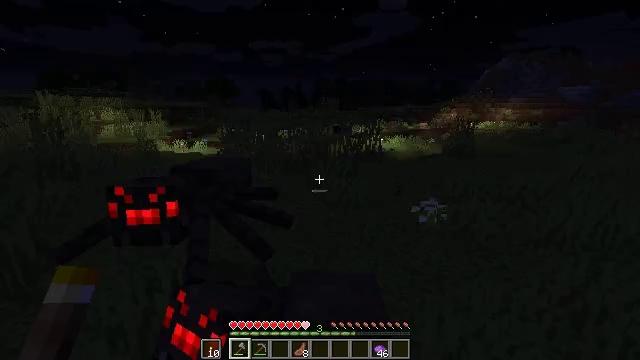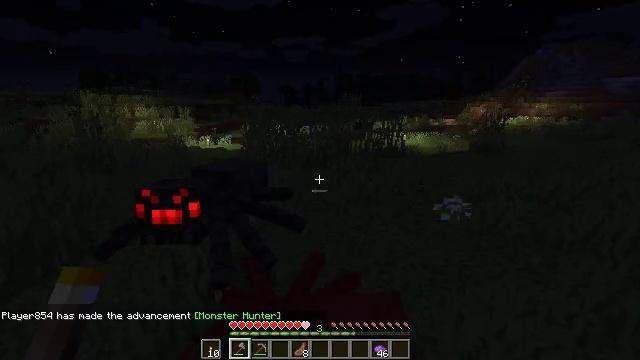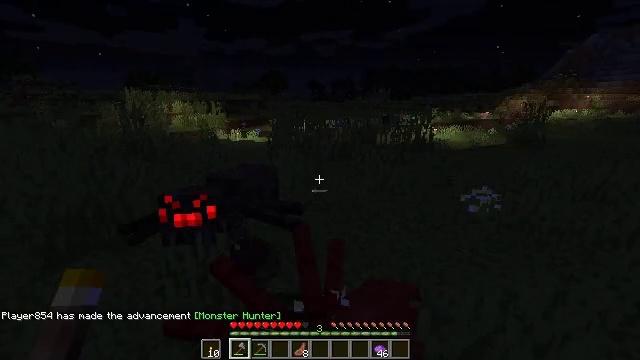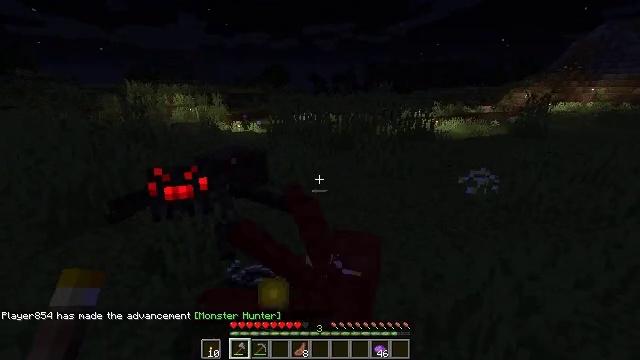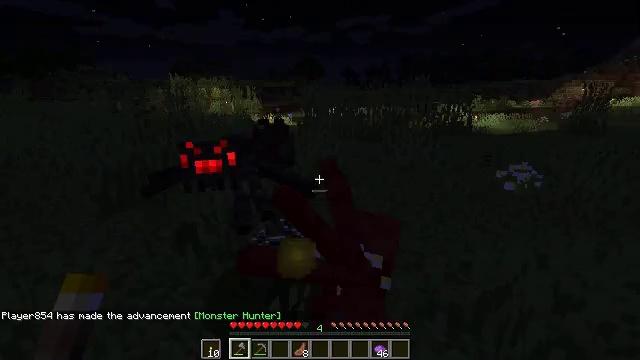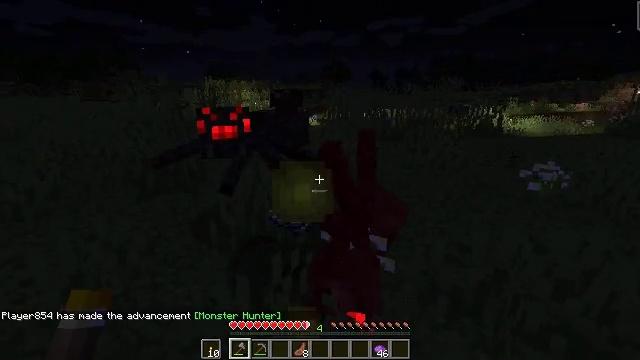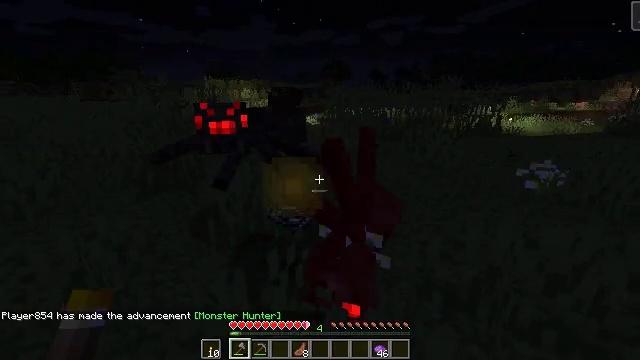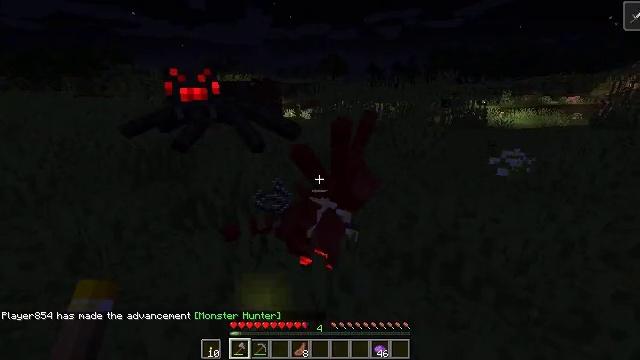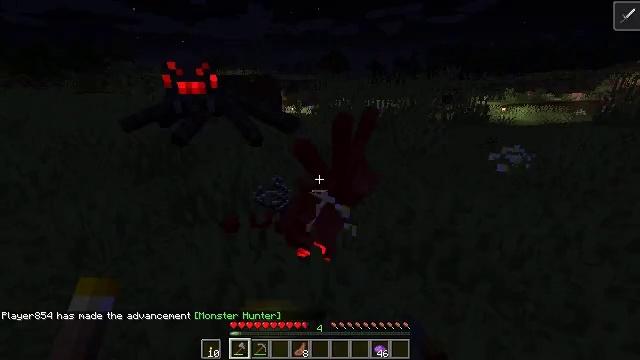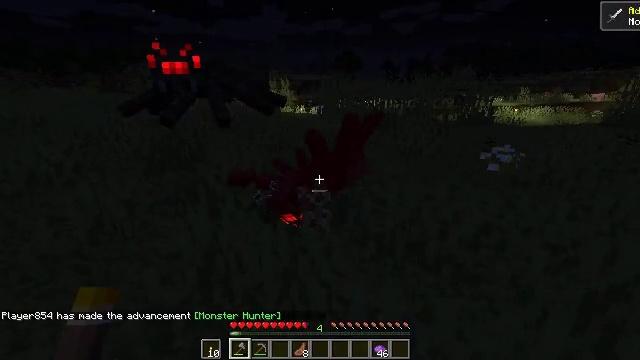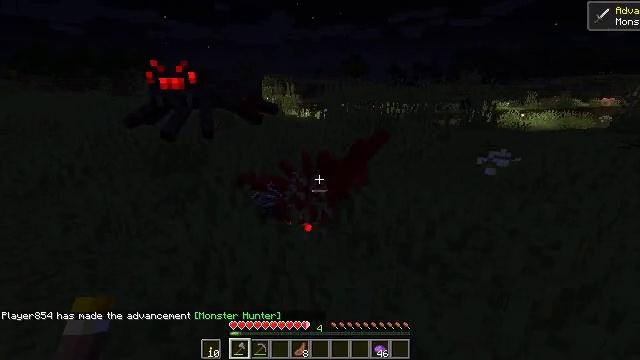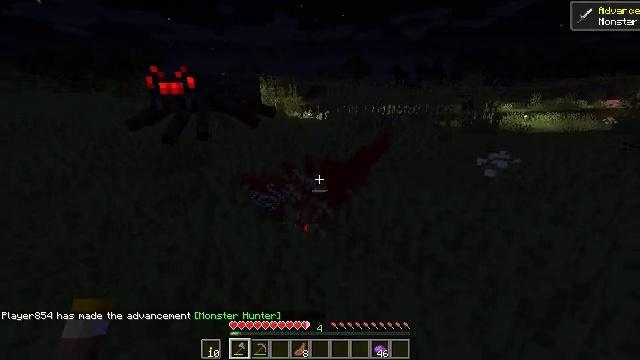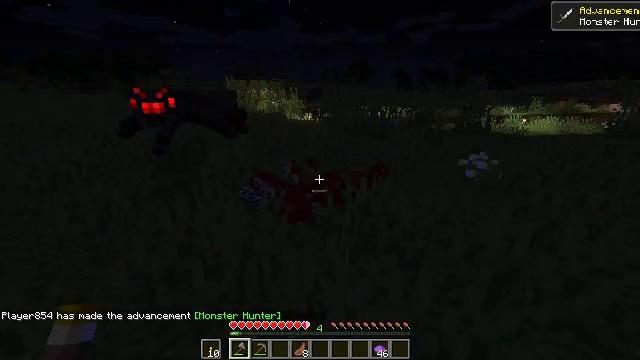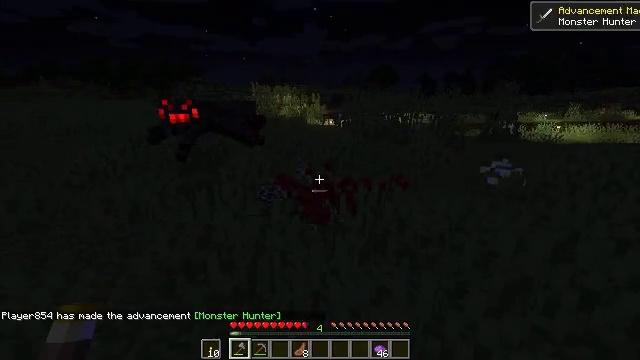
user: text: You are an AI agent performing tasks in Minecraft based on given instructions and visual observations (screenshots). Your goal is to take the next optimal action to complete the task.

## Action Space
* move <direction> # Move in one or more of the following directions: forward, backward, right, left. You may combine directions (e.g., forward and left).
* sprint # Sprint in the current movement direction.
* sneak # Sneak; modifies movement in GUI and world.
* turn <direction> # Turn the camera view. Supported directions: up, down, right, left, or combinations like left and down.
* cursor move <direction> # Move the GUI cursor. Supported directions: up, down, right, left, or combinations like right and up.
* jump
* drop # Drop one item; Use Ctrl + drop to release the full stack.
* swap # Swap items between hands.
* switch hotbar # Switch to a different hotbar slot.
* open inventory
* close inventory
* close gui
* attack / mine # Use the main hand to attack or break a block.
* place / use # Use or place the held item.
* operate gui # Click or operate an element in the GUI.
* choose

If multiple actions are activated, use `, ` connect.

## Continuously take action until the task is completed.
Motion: motion action
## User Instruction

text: Break the azure bluet to pick it up.
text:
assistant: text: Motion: move back and move right, turn left, attack / mine
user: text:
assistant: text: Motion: move back and move right, turn left and down
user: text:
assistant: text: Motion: move back and move right, turn down, attack / mine
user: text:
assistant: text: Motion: move back and move right, turn left and down, attack / mine
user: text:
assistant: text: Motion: move back and move right, turn left
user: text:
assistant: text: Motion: move back and move right
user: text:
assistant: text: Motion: move back and move right, turn down, attack / mine
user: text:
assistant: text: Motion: move back and move right, attack / mine
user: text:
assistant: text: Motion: move back and move right, turn left, attack / mine
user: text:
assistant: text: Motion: move back and move right, turn left
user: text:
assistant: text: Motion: move back and move right, attack / mine
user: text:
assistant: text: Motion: move back and move right, attack / mine
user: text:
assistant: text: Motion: move back and move right, turn left and up
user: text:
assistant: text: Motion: no_op